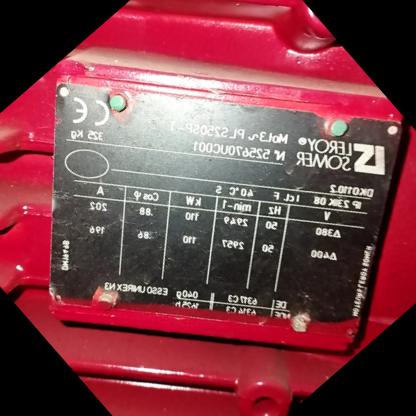
Klasa: tabliczka-znamionowa